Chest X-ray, AP view. Patient: 41 years old, sex M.
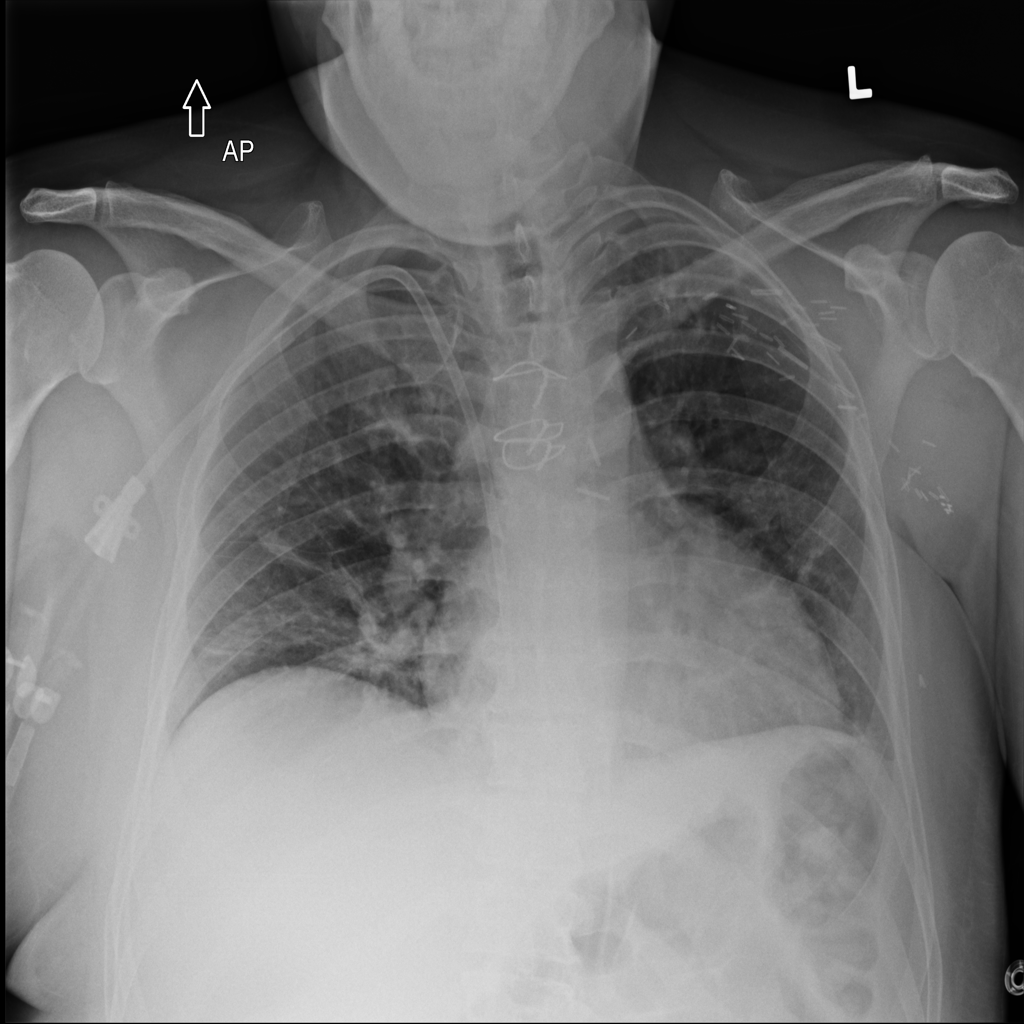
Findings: Atelectasis